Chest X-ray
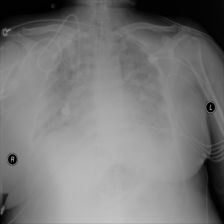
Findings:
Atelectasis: negative
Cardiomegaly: negative
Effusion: negative
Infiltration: positive
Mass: negative
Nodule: negative
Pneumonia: negative
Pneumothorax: negative
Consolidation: negative
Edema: negative
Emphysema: negative
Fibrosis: negative
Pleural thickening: negative
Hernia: negative